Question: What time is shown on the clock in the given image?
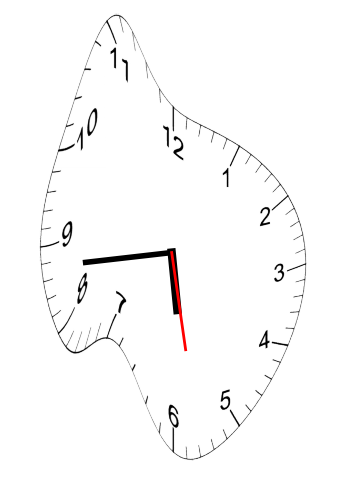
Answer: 05:43:28